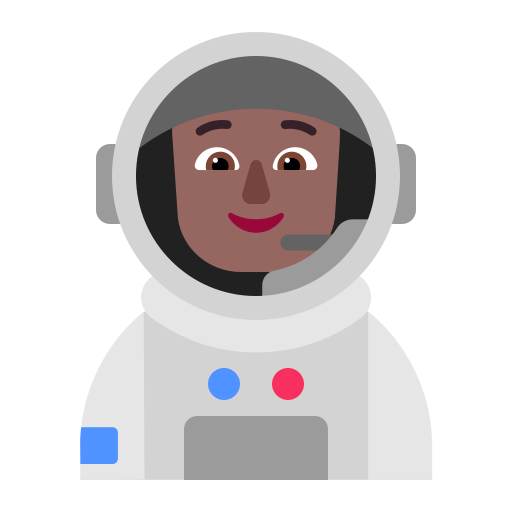
astronaut flat  dark